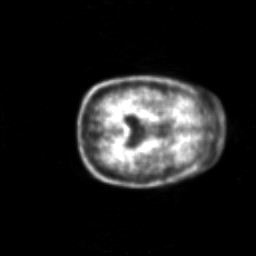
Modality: PET
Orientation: axial
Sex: female
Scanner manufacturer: siemens